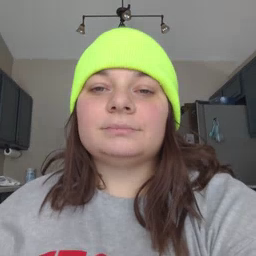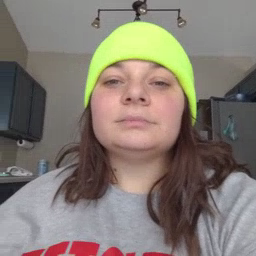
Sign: hello